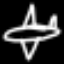
Label: airplane